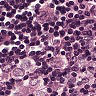
Metastatic tissue present: yes